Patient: sex M, age 19
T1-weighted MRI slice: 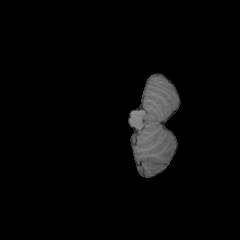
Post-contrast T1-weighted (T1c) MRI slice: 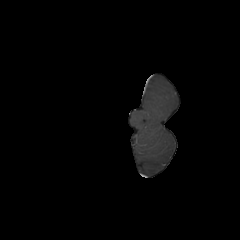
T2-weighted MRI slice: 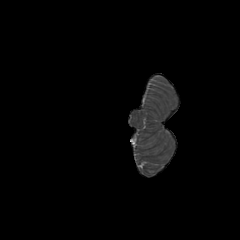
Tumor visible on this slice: no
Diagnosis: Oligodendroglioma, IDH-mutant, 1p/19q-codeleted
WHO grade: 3